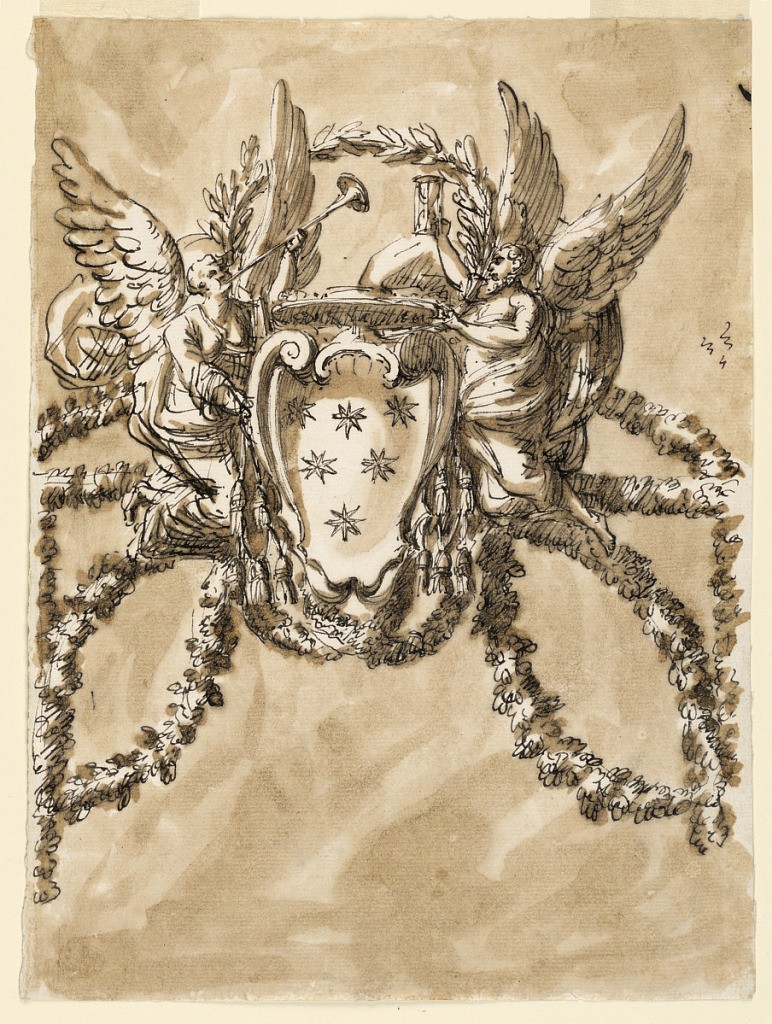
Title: Coat of arms of Cardinal Vincenzo Maria Altieri
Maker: Giuseppe Barberi, Italian, 1746–1809
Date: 1789–1793
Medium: Pen and brown ink, brush and brown wash on off-white laid paper, lined
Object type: Drawing
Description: Vertical rectangle. An escutcheon bears the six stars of the Altieri: - 3, 2, 1. On top a prelate's hat with tassels. The escutcheon is supported at left by a flying and trumpeting angel. At right flies Saturnus, supporting with his left hand the hat and raising with his right hand an hour-glass. Garlands and usual background.